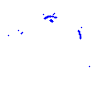
Particle: proton